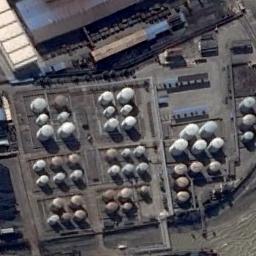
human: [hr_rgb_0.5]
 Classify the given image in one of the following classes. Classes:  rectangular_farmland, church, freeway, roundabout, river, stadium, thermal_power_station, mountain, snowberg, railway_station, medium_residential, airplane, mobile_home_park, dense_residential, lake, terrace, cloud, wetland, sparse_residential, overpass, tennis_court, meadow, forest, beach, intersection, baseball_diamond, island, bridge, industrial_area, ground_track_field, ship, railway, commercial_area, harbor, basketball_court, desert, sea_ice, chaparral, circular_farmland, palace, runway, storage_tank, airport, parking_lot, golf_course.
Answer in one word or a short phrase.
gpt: storage_tank